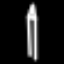
Label: pencil